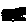
Label: cat